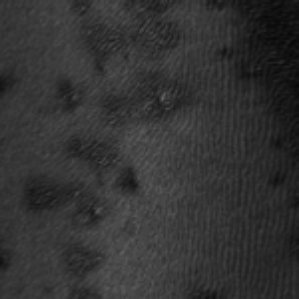
Label: frost